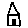
Label: house